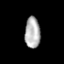
Tissue: prostate
Cell type: Fibroblasts
Senescence score: 0.7532
Nuclear area (px): 467
Mean DAPI intensity: 178.032